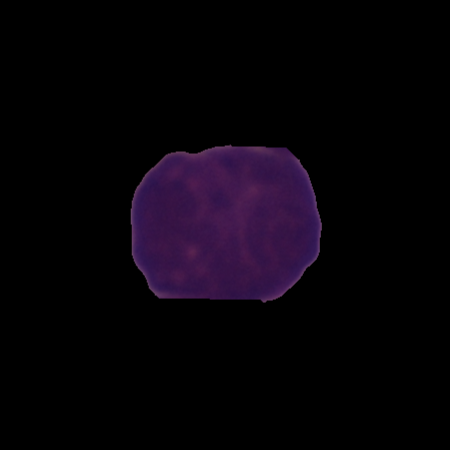
Label: cancer